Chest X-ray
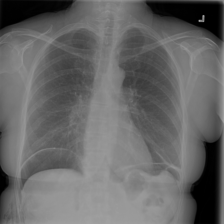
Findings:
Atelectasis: positive
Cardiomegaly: negative
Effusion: negative
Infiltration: negative
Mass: negative
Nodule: negative
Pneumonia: negative
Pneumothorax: negative
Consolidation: negative
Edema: negative
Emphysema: negative
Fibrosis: negative
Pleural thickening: negative
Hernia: negative